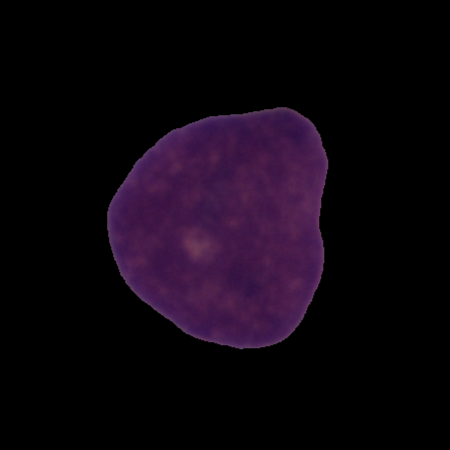
Label: cancer